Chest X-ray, PA view. Patient: 47 years old, sex F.
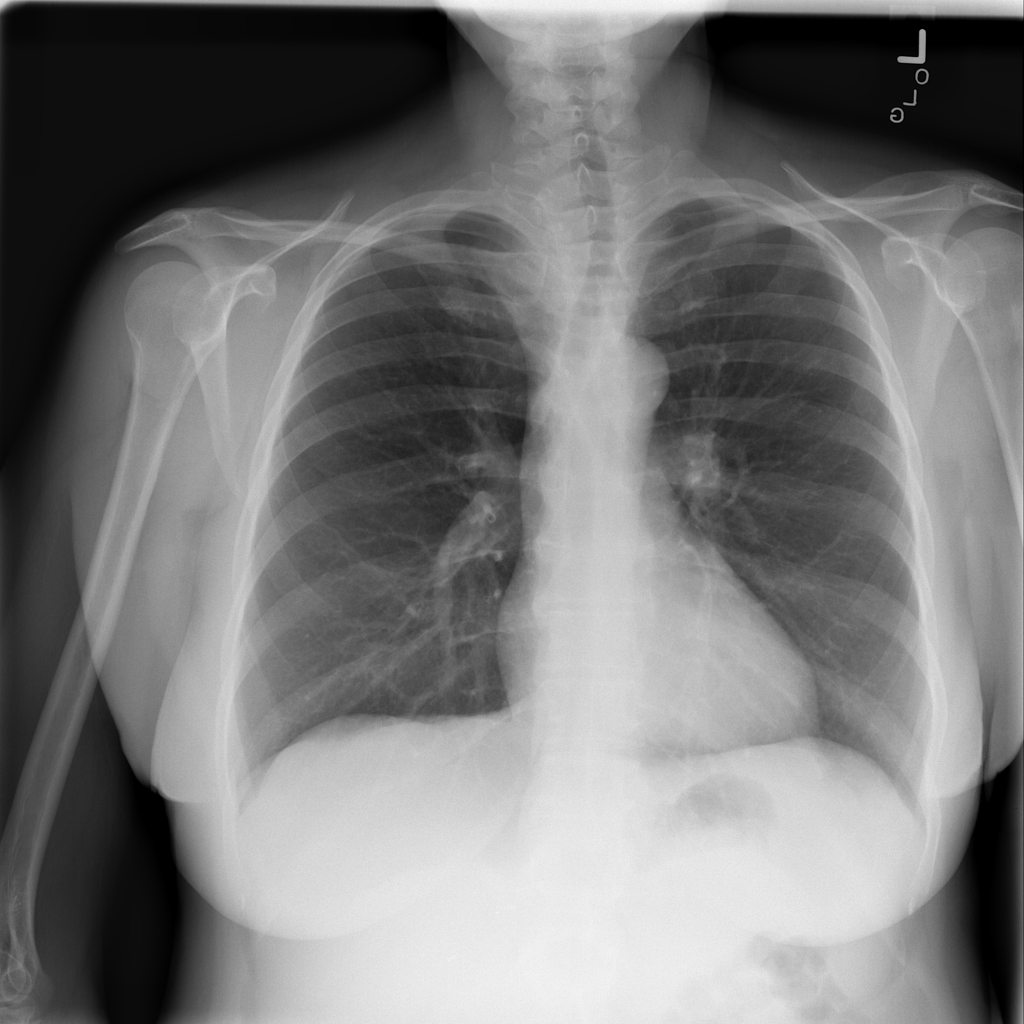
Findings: No Finding